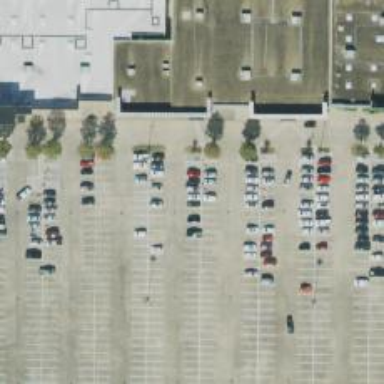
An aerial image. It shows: Parking space.